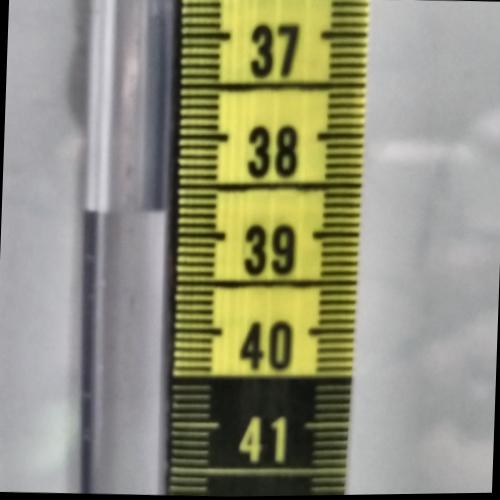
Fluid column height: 38.8 cm